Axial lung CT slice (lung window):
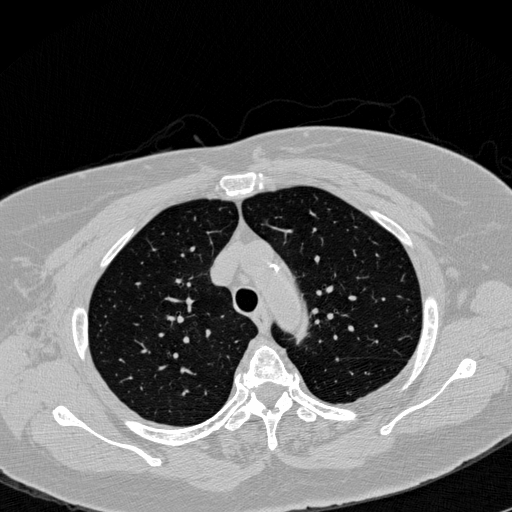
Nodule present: no